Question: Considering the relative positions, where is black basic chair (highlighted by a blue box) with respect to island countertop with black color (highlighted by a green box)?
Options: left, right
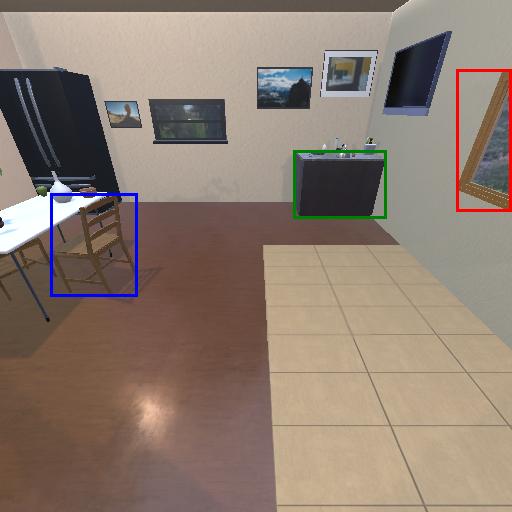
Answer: left